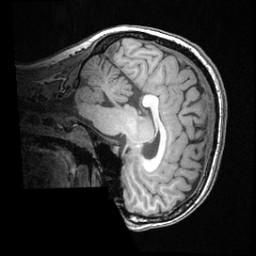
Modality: T1w
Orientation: sagittal
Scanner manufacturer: ge
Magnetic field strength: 3 T
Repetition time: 0.008572 s
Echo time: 0.003384 s